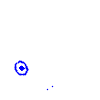
Particle: pion